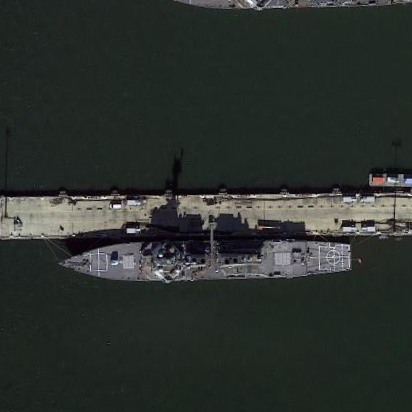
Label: destroyer